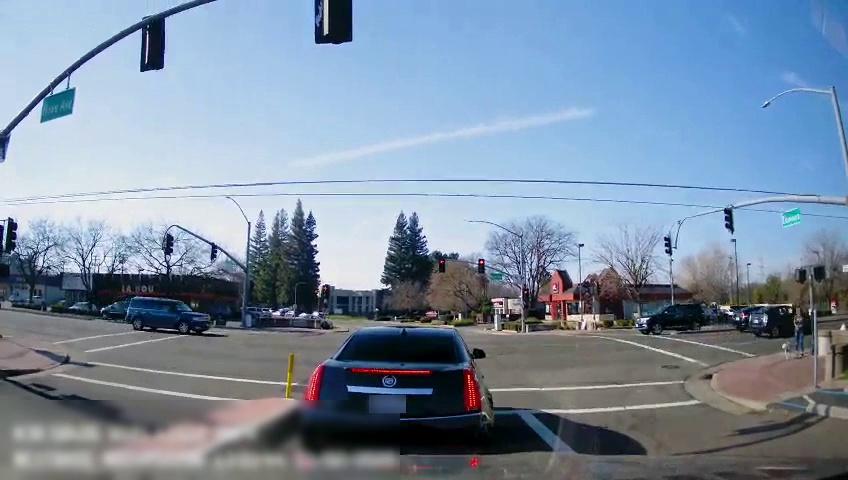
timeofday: Day
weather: Sunny
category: Drivable Space
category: Vehicles | SUV
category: Vehicles | Car
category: Vehicles | SUV
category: Pedestrians
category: Vehicles | Car
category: Vehicles | Car
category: Vehicles | SUV
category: Vehicles | Car
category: Lanes | Opposite Lane
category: Lanes | Current Lane
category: Traffic | Lights
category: Traffic | Lights
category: Traffic | Signs
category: Traffic | Lights
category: Traffic | Lights
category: Traffic | Lights
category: Traffic | Lights
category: Traffic | Lights
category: Traffic | Lights
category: Traffic | Lights
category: Traffic | Lights
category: Traffic | Signs
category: Traffic | Lights
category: Traffic | Lights
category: Traffic | Lights
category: Traffic | Lights
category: Traffic | Lights
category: Traffic | Signs